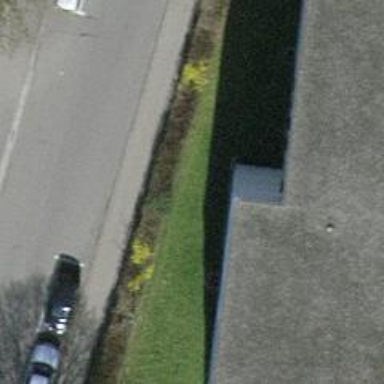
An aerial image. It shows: Flat roofed apartment building.